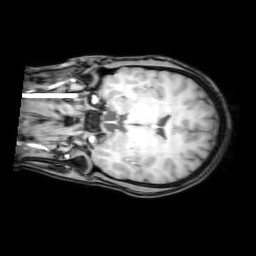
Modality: T1w
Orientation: coronal
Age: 22
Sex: female
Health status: healthy
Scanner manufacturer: philips
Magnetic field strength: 3 T
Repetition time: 0.012 s
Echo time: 0.0037 s